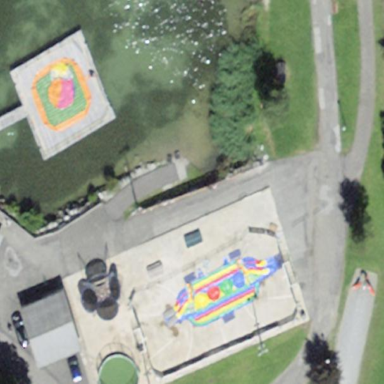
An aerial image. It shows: Ice rink in leisure land.